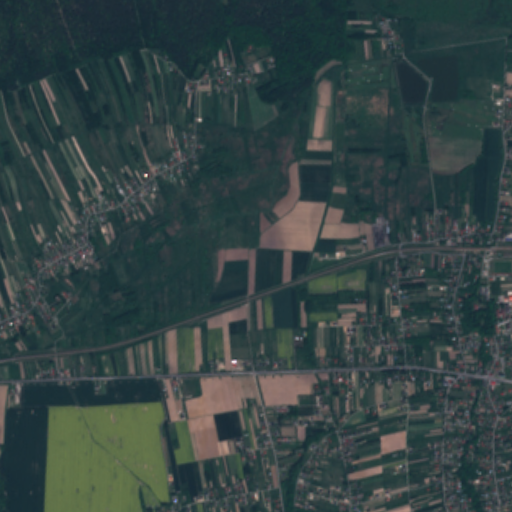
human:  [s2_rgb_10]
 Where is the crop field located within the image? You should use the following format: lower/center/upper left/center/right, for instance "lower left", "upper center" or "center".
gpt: The crop field is located in the center right of the image.
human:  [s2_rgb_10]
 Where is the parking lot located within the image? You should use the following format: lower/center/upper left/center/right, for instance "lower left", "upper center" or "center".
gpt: The parking lot is located in the right of the image.
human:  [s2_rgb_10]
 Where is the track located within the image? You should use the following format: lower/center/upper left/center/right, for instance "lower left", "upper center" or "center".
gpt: There is no track in the image.